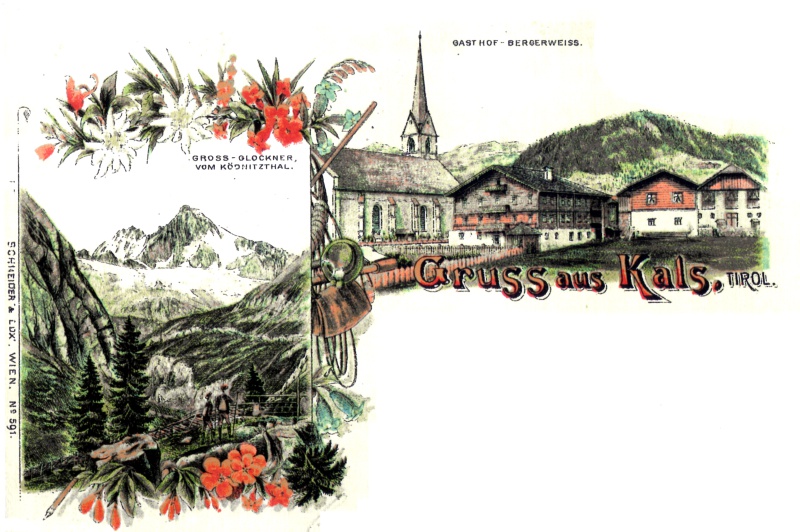
Institution: Gemeindearchiv Kals
Schlagwörter: baum, berg, bäume, grün, kirchturm, landschaft, menschen, blume, blumen, fenster, männer, gras, haus, rot, schnee, tier, alt, spitze, baumstamm, häuser, hügel, kirche, land, wald, turm, ort, gehstock, berge, gebirge, gipfel, dorf, schlucht, hütten, werbung, tannen, buch, heimat, kirch, religion, wandern, alpen, urlaub, wälder, titel, gross, tasche, österreich, karte, wanderer, edelweiss, etagen, postkarte, kitsch, oma, tirol, reisende, opa, hirten, gruß, gasthaus, gasthof, tradition, höfe, bergen, ansichtskarte, früher, kirchplatz, grußkarte, bergsteiger, mama, menchen, berger, watzmann, daheim, damals, hoff, patel, großglockner, kierche, buntz, kals, glockner, bergerweiss, ködnitzthal, postkarte vom land, colouriert, walds, gruss von karls, grussauskals, obenm, inszenierung, landidylle, schlechte grafik, bergmotiv, ortsmotiv, ködnitztal